Field crop: tomato
Growth stage: 2
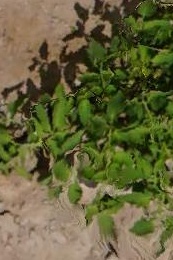
Species: tomato